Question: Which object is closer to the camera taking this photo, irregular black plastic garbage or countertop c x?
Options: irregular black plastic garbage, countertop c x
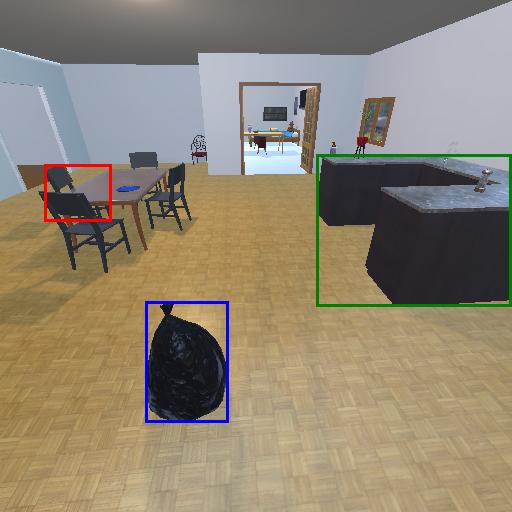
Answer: irregular black plastic garbage